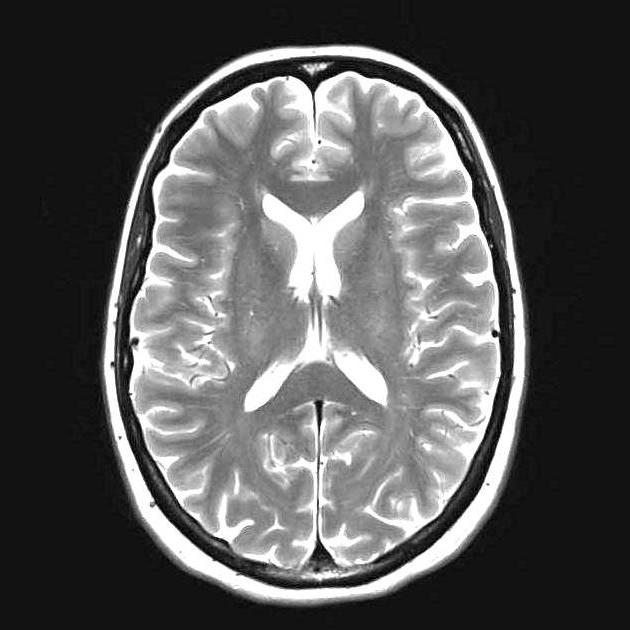
Label: notumor